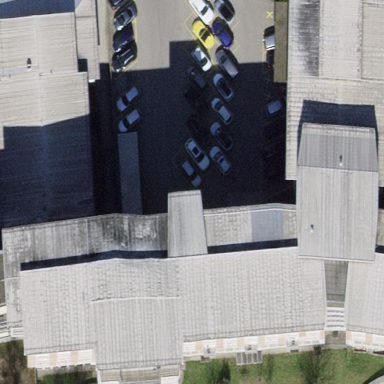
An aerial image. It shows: Part of hospital building.